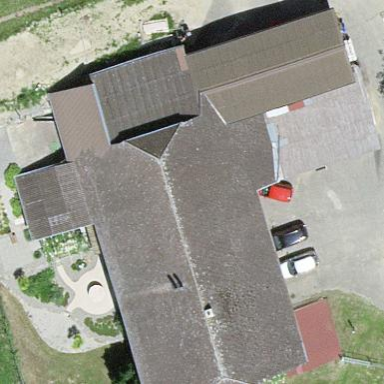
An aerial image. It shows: Farm building.